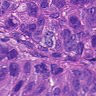
Metastatic tissue present: yes